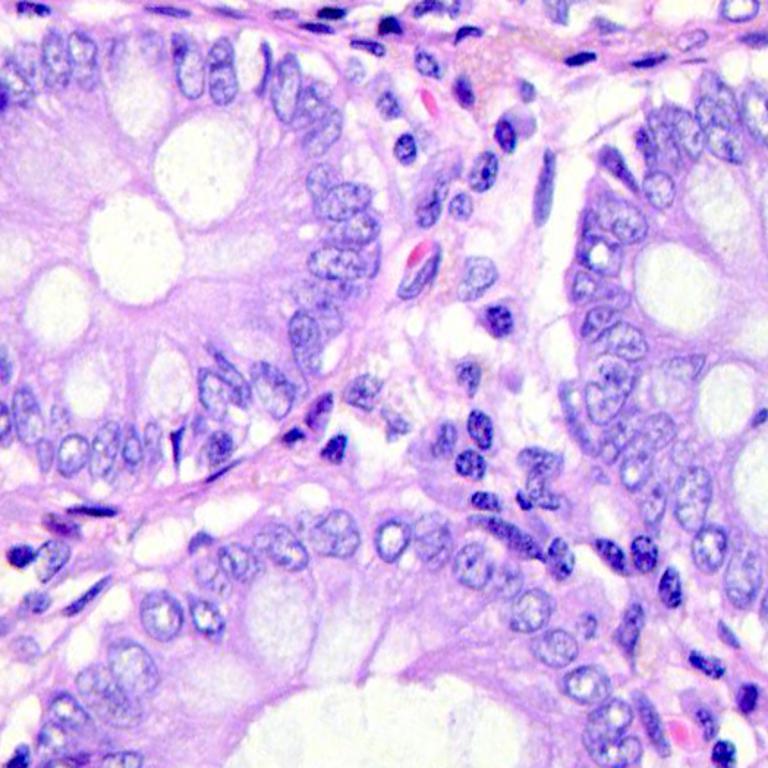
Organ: colon
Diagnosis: benign